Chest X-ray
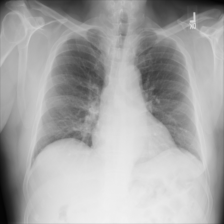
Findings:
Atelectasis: negative
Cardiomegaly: negative
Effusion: negative
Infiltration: negative
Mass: negative
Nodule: negative
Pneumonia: negative
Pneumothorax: negative
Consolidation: negative
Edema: negative
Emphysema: negative
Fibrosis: negative
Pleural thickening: negative
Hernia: negative